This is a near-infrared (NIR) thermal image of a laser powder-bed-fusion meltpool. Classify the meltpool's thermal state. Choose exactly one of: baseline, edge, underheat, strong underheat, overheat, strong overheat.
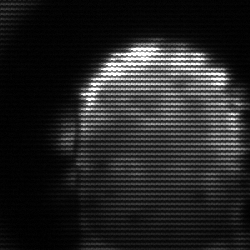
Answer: baseline